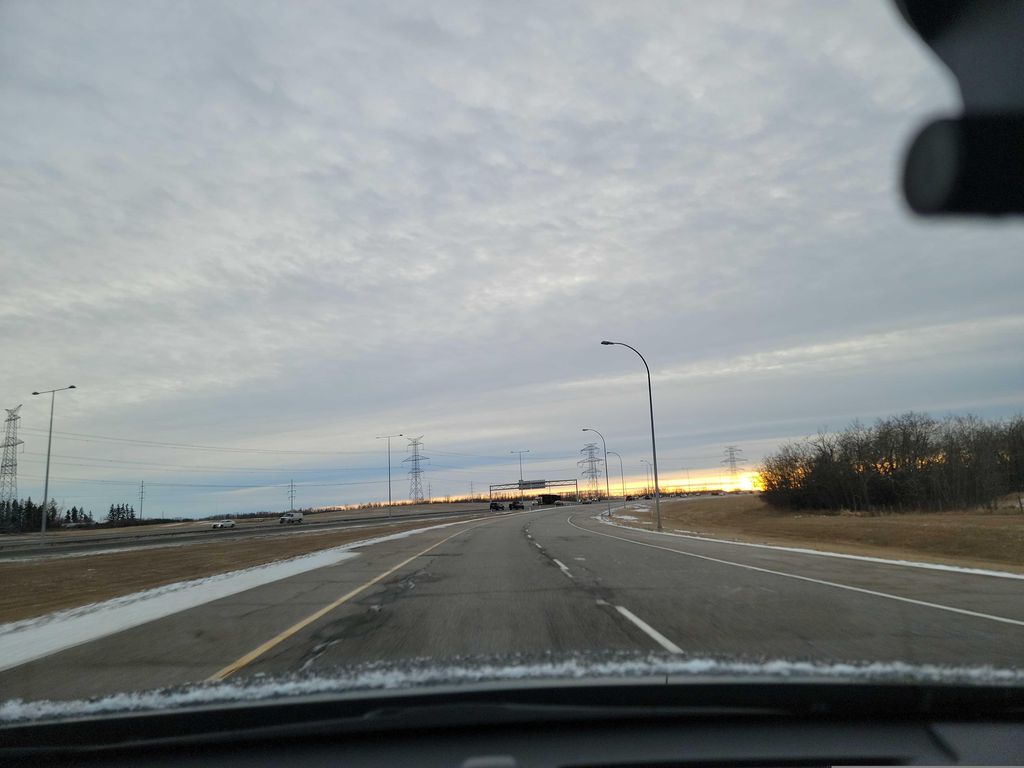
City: edmonton